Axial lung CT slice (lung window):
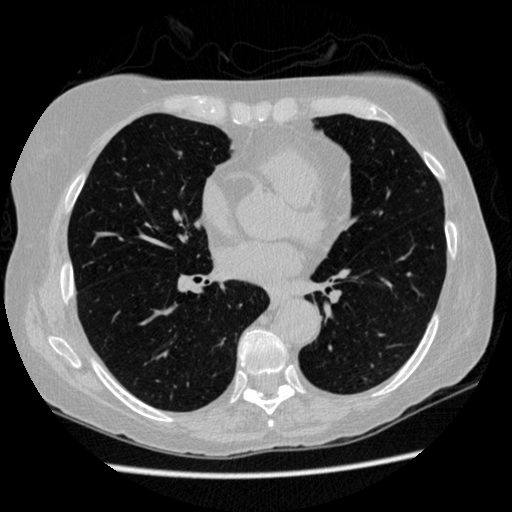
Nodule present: no